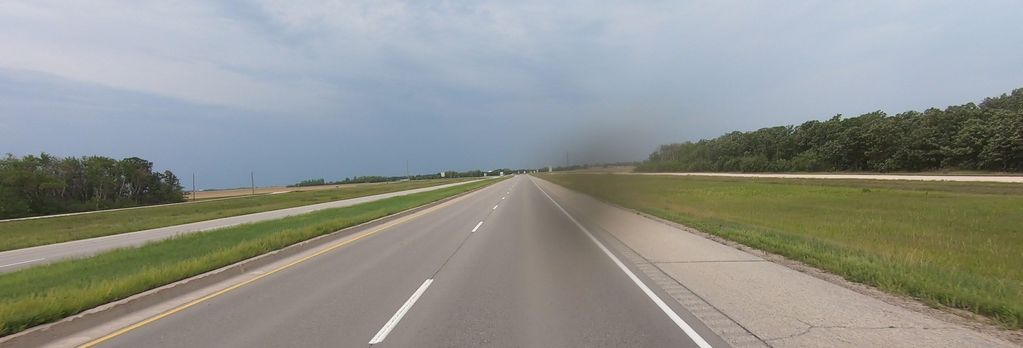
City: winnipeg